Field crop: maize
Growth stage: 1
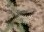
Species: atriplex